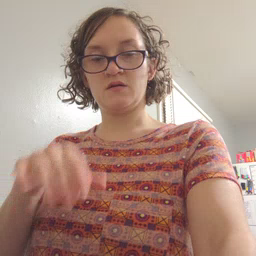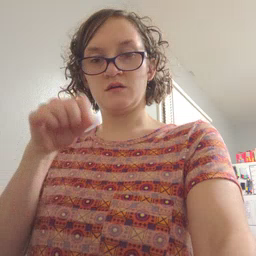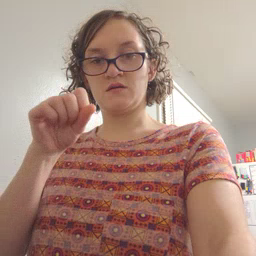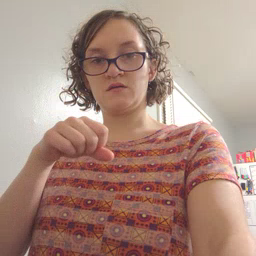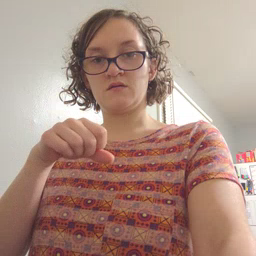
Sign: yes